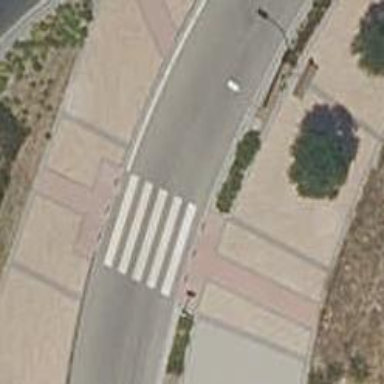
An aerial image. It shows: Marked crossing on the road.